Question: I have a HTML5 canvas that I'm trying to draw clouds on. It works fine when running in Chrome when testing in Ripple, and when running in the emulator, but fails when running on actual device (10" Samsung Galaxy Tab).
For testing purposes I commented out almost all code and just drew a colored rectangle on the entire canvas so I could see the borders of the canvas. I want to see one yellow rectangle near the upper-left corner of the screen with a bit of whitespace on the left (comes out to about 15px) and some whitespace below the header (total distance from the top of the rectangle to the top of the window is 42px). Call the upper left corner of the rectangle at position (15,42).
However, the tablet draws the rectangle but also draws a copy of itself starting at the very upper left corner of the screen -- position (0,0). The 'correct' rectangle overlaps and appears on top of the 'bad' rectangle.
Here's an image of what I want it to look like.
Here's the HTML:
'''
<div data-role="page" id="makeClouds">
<div data-role="header">
<a href="#menu" data-role="button" data-inline="true">Menu</a>
<h1>Make clouds</h1>
<a href="#journal" data-role="button" data-inline="true">Journal</a>
</div>
<div data-role="content">
<div id="coverageButtons">
<a href="#" id="decrease" data-role="button" onclick="decreaseCoverage();" data-inline="true">Less clouds</a>
<a href="#" id="increase" data-role="button" onclick="increaseCoverage();" data-inline="true">More clouds</a>
<p id="cloudCoverageDisplay"></p>
</div>
<div id="canvasDiv">
<canvas id="canvasClouds">Sorry, your browser is not supported.</canvas>
</div>
</div>
</div>
'''
Here's the javascript:
'''
$(document).delegate("#makeClouds", "pageshow", function() {
console.log("Loading page makeClouds.");
//drawClouds();
var canvas = document.getElementById('canvasClouds');
var context = canvas.getContext('2d');
context.beginPath();
context.rect(0, 0, canvas.width, canvas.height);
context.fillStyle = 'yellow';
context.fill();
context.lineWidth = 7;
context.strokeStyle = 'black';
context.stroke();
});
'''
And here's the CSS:
'''
#canvasDiv {
z-index: 2;
}
#canvasClouds {
background-color: blue;
z-index: 20;
}
'''
I'm at a loss here, any help would be greatly appreciated.
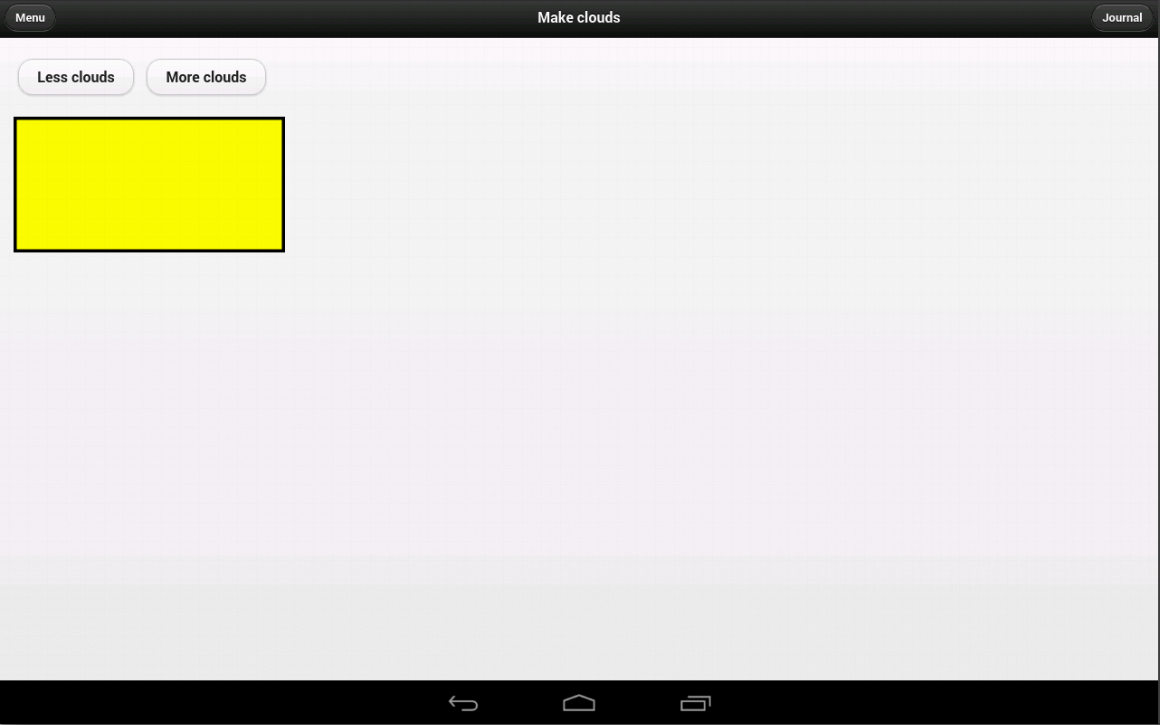
Answer: Had to set 'position: absolute' on the canvas (which is inside the div) and this fixed the issue.
Fixed from details in link from @AnupChaudhari.
<URL>